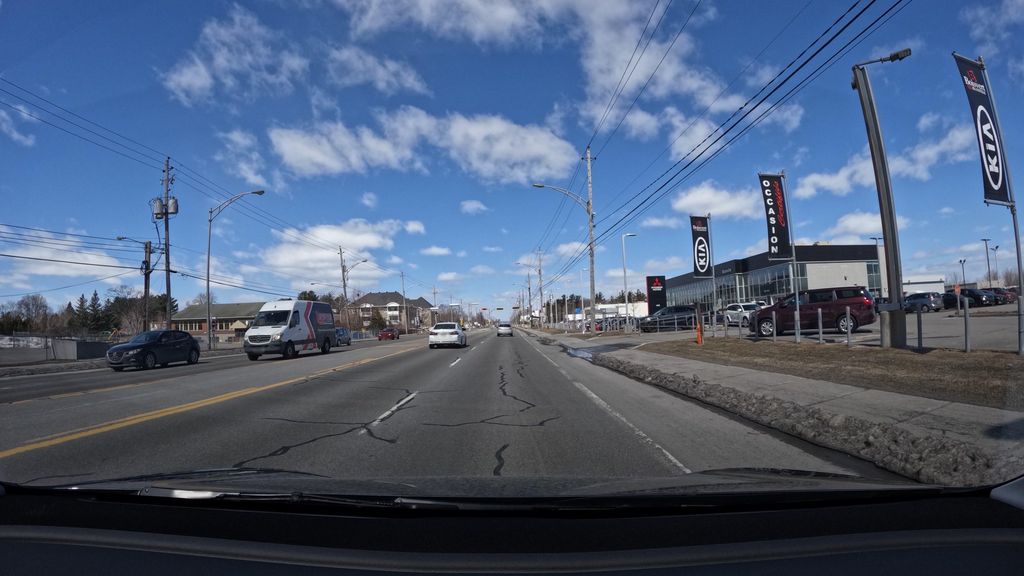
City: montreal